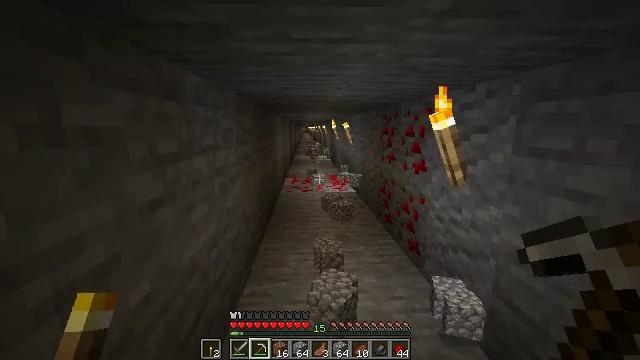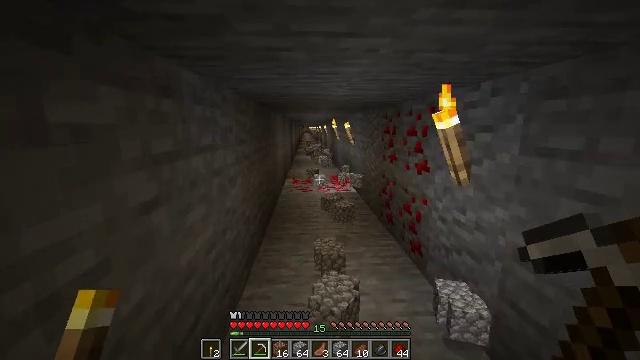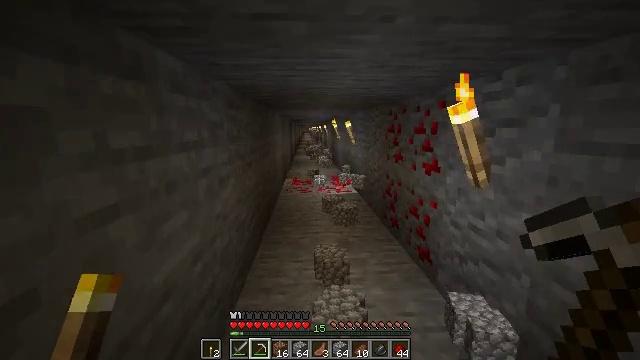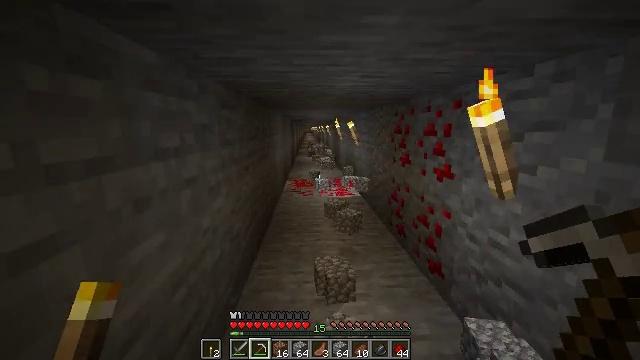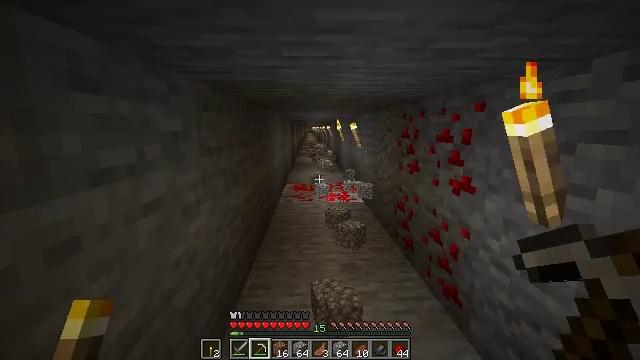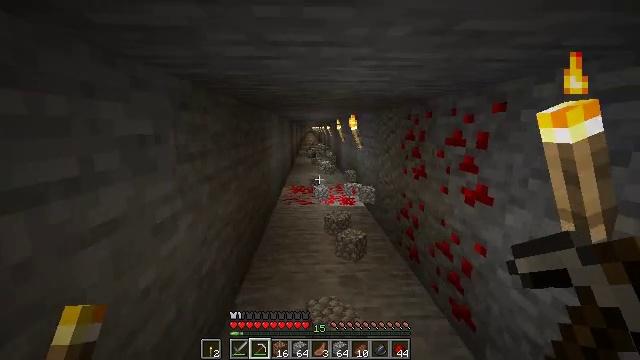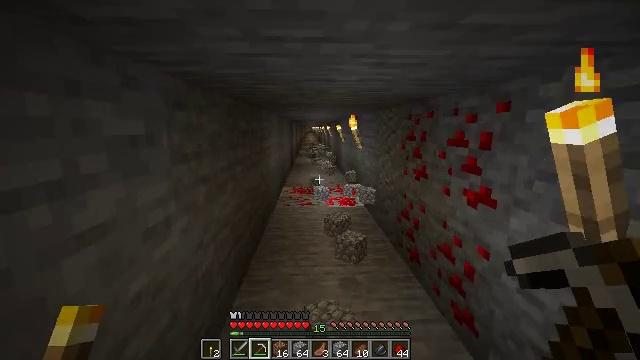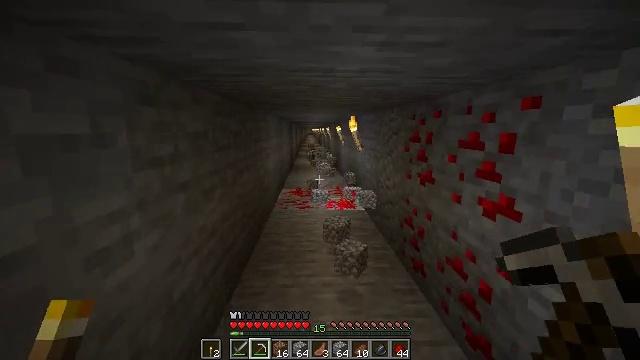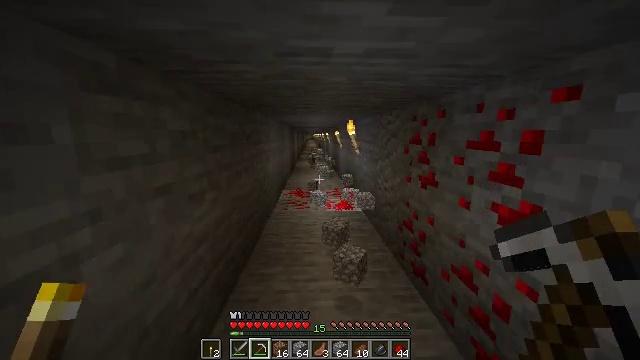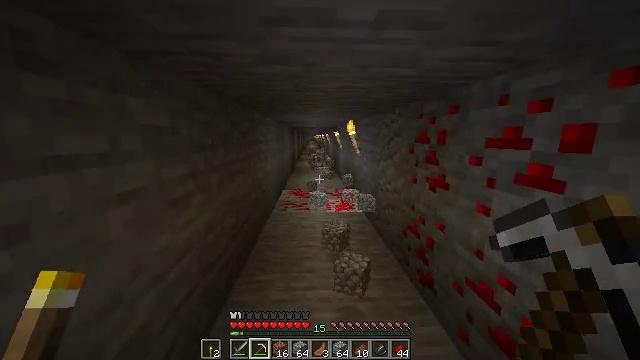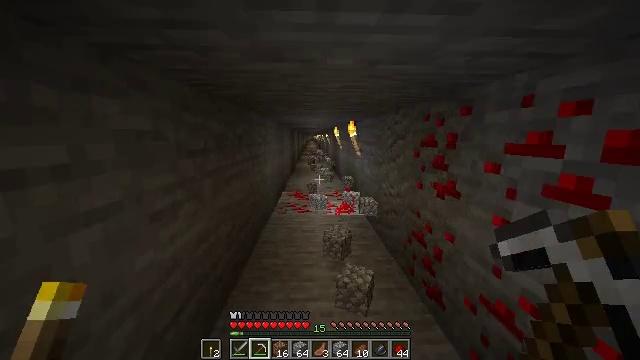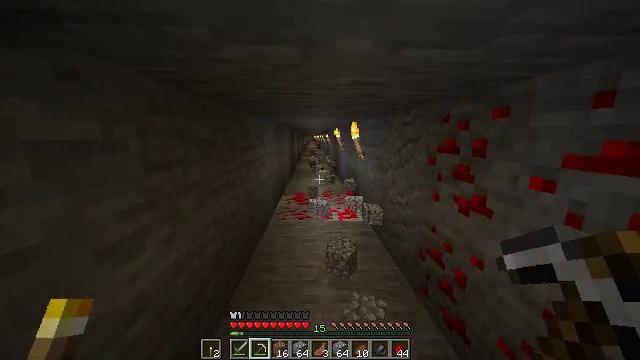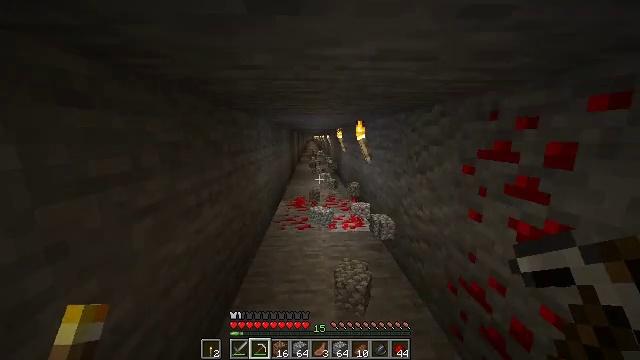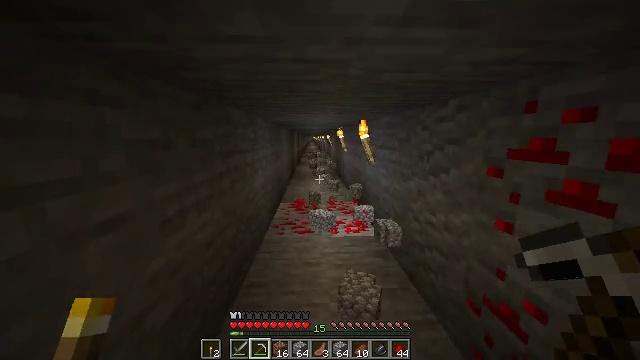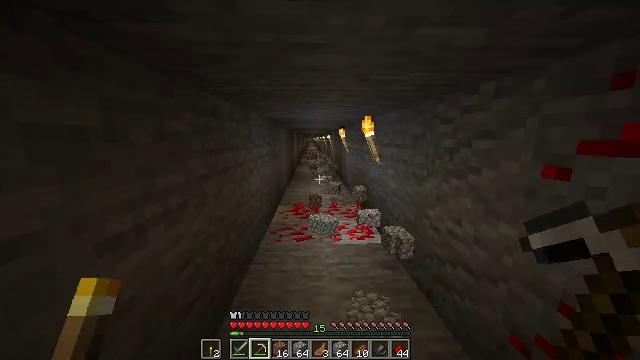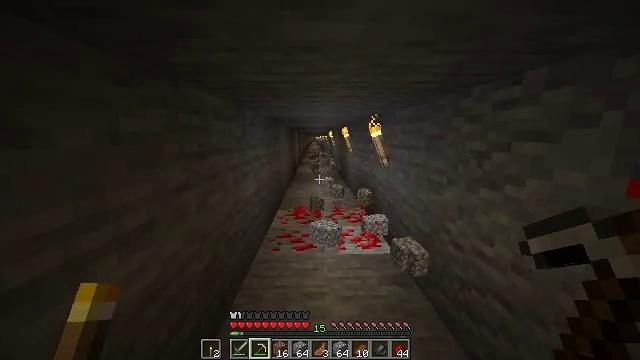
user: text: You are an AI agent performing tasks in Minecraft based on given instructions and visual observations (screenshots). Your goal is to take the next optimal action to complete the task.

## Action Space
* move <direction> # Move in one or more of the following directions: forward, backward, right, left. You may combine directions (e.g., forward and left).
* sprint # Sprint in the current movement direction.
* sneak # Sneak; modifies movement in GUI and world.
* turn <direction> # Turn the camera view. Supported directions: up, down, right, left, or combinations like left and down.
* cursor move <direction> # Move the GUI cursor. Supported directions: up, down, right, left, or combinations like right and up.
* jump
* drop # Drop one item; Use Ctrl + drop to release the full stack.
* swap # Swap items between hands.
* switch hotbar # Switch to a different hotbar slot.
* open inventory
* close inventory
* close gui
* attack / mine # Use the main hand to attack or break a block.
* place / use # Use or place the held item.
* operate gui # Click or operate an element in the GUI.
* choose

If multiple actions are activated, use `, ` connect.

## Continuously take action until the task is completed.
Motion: motion action
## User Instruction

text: Open the crafting table to create cobblestone stairs.
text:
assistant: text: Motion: move forward
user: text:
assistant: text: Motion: move forward
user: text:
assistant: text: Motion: move forward
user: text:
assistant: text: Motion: move forward
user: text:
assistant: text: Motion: move forward
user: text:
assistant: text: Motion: move forward, sprint
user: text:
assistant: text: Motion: move forward, sprint
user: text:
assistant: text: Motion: move forward, sprint
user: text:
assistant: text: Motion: move forward, sprint
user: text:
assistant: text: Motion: move forward, sprint
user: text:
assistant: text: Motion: move forward, sprint
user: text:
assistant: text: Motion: move forward, sprint
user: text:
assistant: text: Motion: move forward, sprint
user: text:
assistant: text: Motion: move forward, sprint
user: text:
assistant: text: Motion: move forward, sprint
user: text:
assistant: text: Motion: move forward, sprint, turn left
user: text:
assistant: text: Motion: move forward, sprint
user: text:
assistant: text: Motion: move forward, sprint
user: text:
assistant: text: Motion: move forward, sprint
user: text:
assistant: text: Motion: move forward, sprint
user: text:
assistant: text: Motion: move forward, sprint
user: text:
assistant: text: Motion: move forward, sprint
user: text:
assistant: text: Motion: move forward, sprint
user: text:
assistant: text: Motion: move forward, sprint
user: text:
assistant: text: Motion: move forward, sprint
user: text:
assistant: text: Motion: move forward, sprint
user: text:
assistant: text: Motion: move forward, sprint
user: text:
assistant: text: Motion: move forward, sprint
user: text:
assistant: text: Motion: move forward, sprint
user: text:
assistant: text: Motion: move forward, sprint